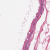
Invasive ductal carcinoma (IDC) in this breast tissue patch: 0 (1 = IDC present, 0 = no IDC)